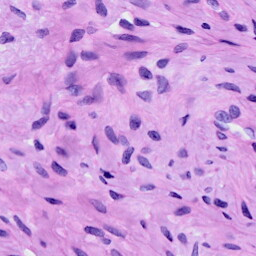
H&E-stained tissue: Cervix